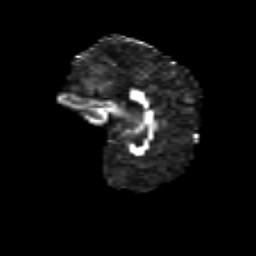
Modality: FA
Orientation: sagittal
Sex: female
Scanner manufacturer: siemens
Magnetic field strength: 3 T
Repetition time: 5 s
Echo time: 0.071 s